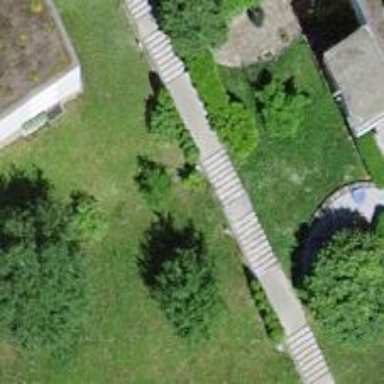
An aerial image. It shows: Road with steps.